Question: I have an EditBox in my AlertDialog popup. I made it to popup the virtual keyboard the moment the AlertDialog pops up (so that I don't need to click on that white field to show the keyboard), this way:
'''
InputMethodManager imm = (InputMethodManager)
Asocijacije.this.getSystemService(Context.INPUT_METHOD_SERVICE);
if (imm != null){
imm.toggleSoftInput(InputMethodManager.SHOW_FORCED,0);
}
'''
But when I'm done typing I need to click "Done" on the keyboard and then OK in AlertDialog. The problem is, that users go right to the OK button once they're done typing and after clicking OK, the virtual keyboard stays onscreen. They now have to click back button on their device. How to clear the keyboard once the OK button is pressed?
Here's my whole AlertDialog code, if it helps:
'''
case R.id.bKonacno:
}
LayoutInflater layoutInflaterK = LayoutInflater.from(context);
View promptViewK = layoutInflaterK.inflate(R.layout.popup_answer, null);
AlertDialog.Builder alertDialogBuilderK = new AlertDialog.Builder(context);
// set prompts.xml to be the layout file of the alertdialog builder
alertDialogBuilderK.setView(promptViewK);
final EditText inputK = (EditText)promptViewK.findViewById(R.id.userInput);
InputMethodManager imm = (InputMethodManager)
Asocijacije.this.getSystemService(Context.INPUT_METHOD_SERVICE);
if (imm != null){
imm.toggleSoftInput(InputMethodManager.SHOW_FORCED,0);
}
alertDialogBuilderK
.setCancelable(false)
.setPositiveButton("OK", new DialogInterface.OnClickListener() {
public void onClick(DialogInterface dialog, int id) {
// get user input and set it to result
//some code of mine
}
})
.setNegativeButton("Cancel",
new DialogInterface.OnClickListener() {
public void onClick(DialogInterface dialog, int id) {
dialog.cancel();
}
});
// create an alert dialog
AlertDialog alertK = alertDialogBuilderK.create();
alertK.show();
break;
'''

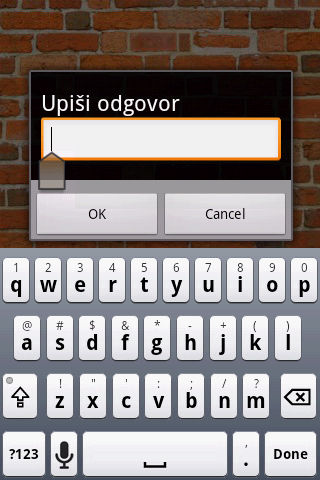
Answer: You can do the following when 'Ok'/'Cancel' button is pressed.
'''
InputMethodManager imm = (InputMethodManager)getSystemService(
Context.INPUT_METHOD_SERVICE);
imm.hideSoftInputFromWindow(myEditText.getWindowToken(), 0);
'''
Read <URL> for more. Hope it helps.